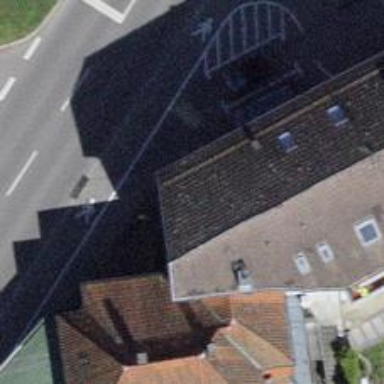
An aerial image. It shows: Post office.